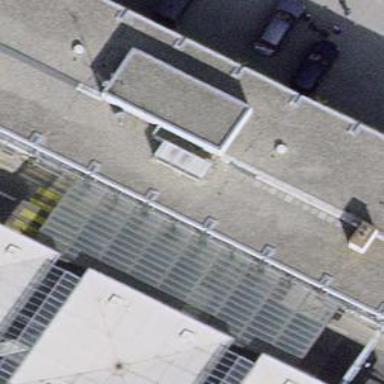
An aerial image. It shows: Public government office with flat roof. It houses the customs department.